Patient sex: M
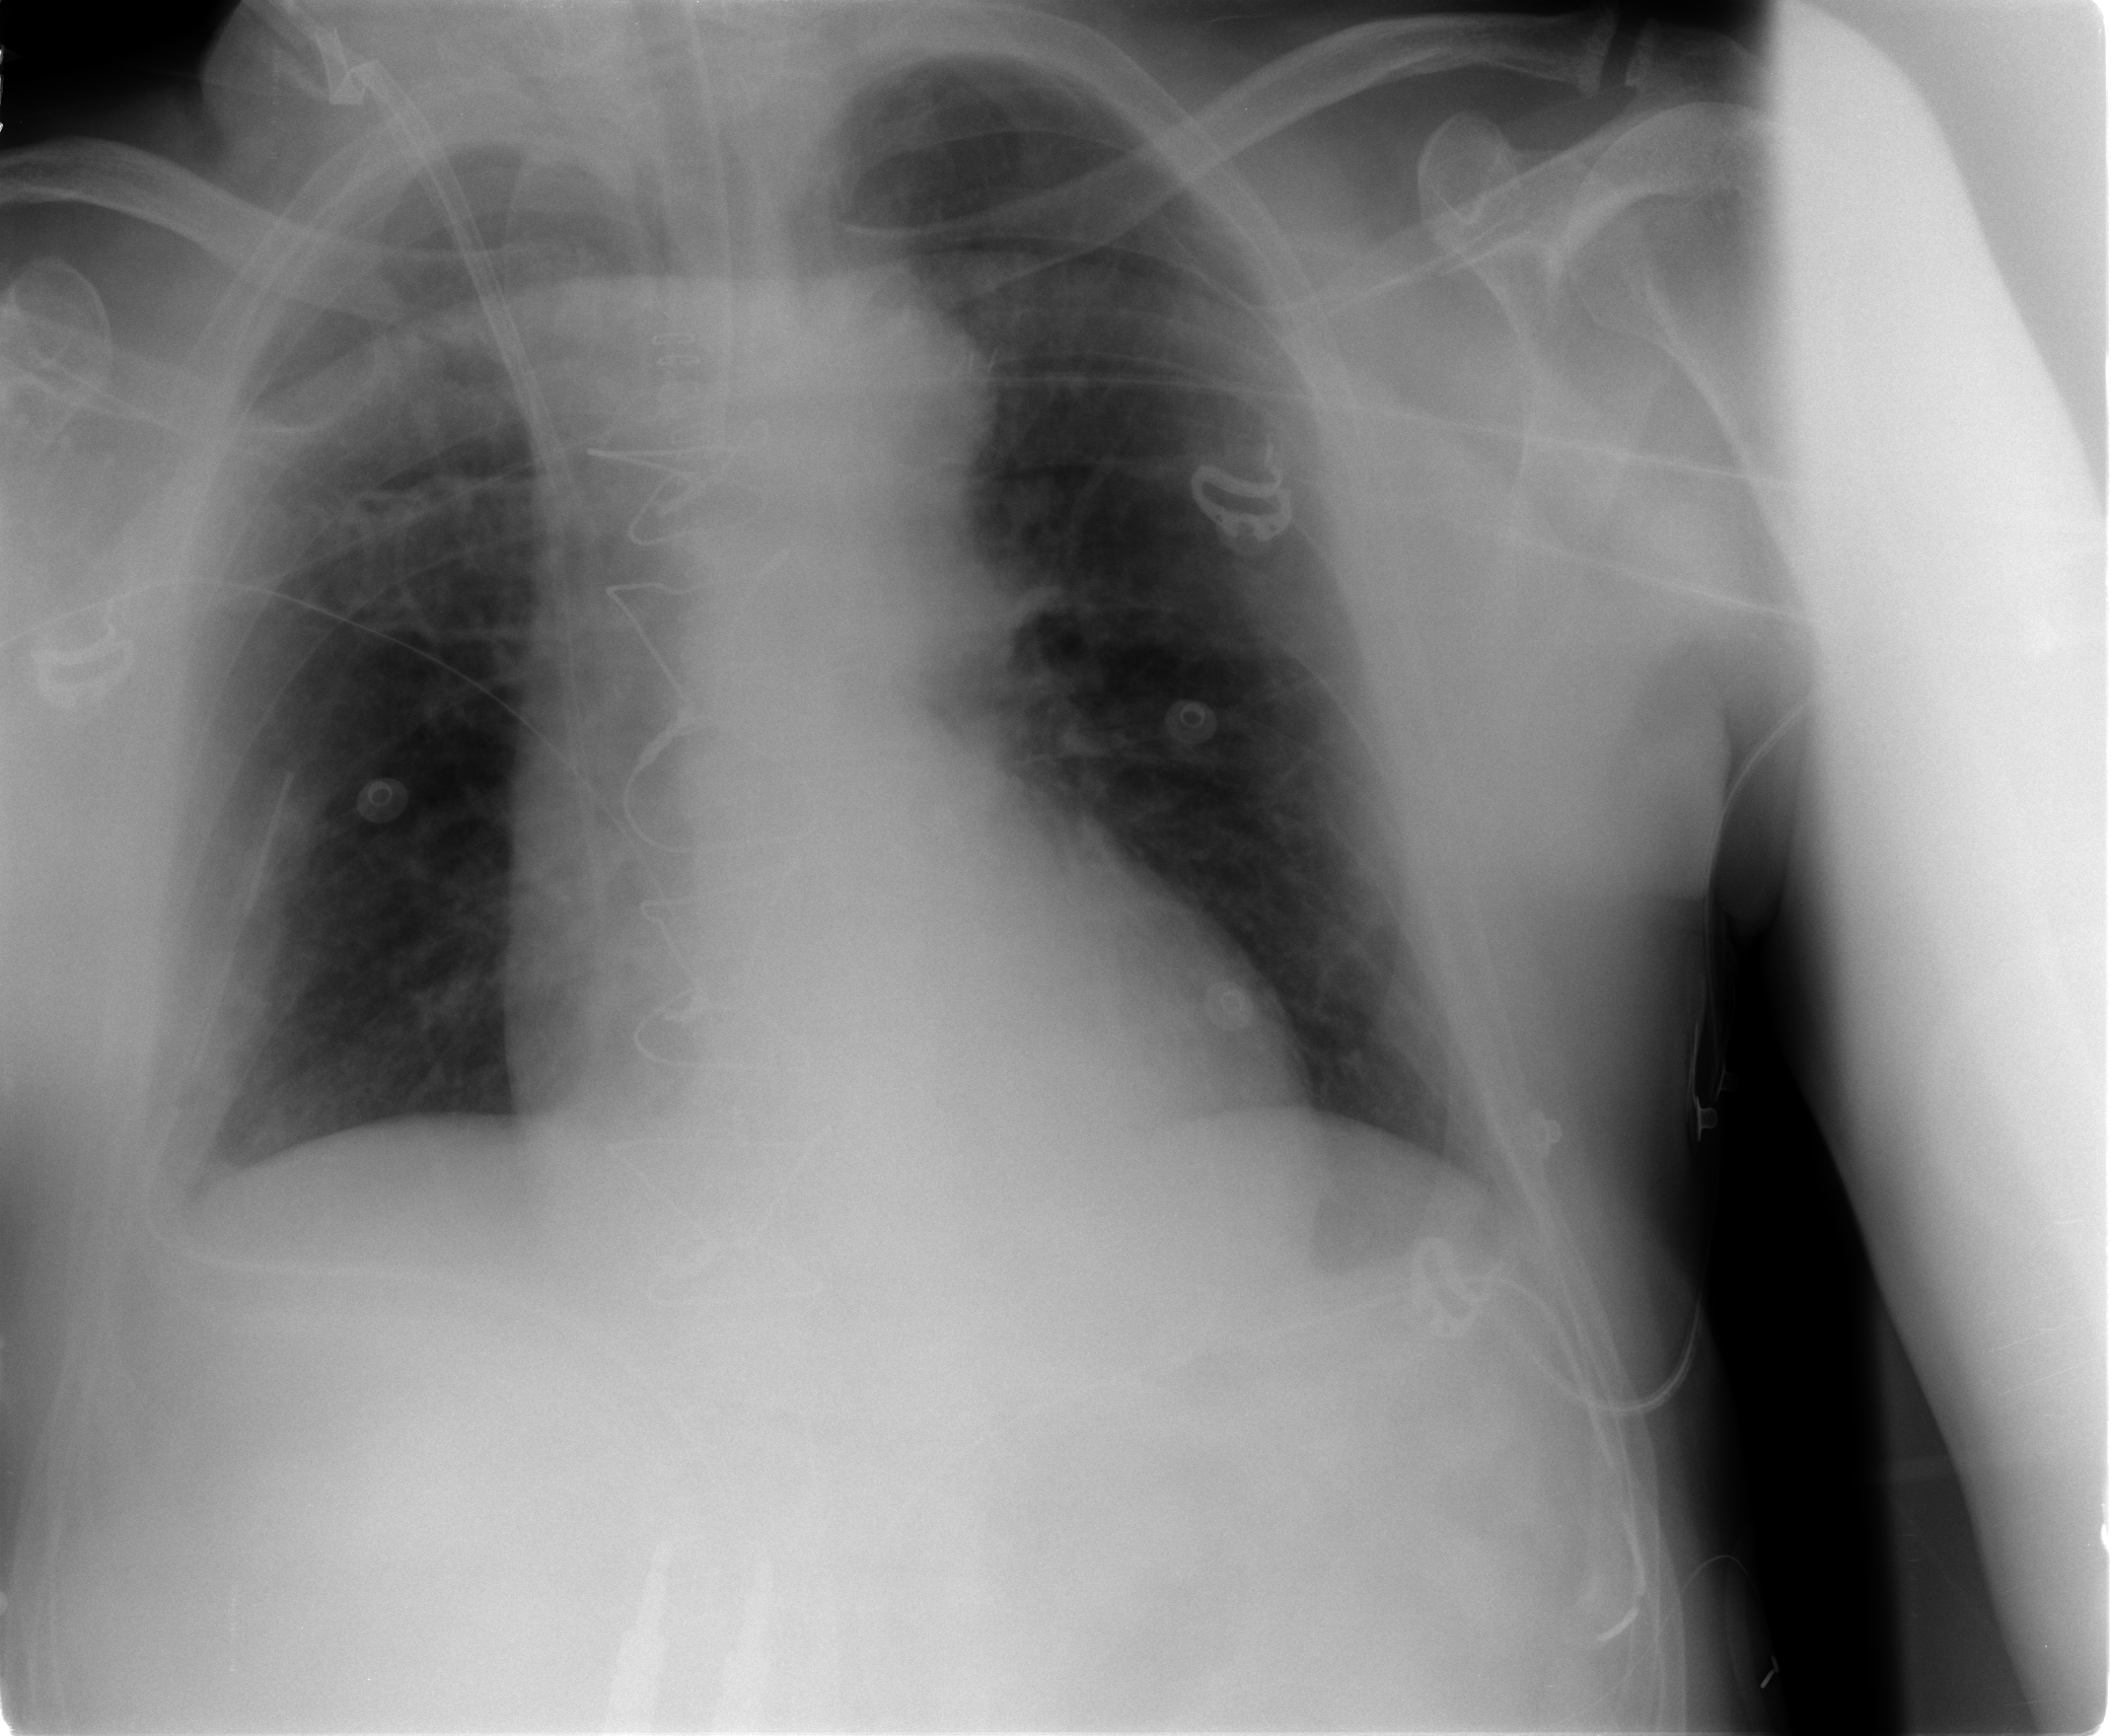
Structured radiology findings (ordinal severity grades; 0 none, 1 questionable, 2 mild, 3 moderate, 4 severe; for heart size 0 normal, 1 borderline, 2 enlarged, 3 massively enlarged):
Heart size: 2
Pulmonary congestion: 2
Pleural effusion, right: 2
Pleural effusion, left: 1
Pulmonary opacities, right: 0
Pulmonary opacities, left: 0
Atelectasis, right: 2
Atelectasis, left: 2